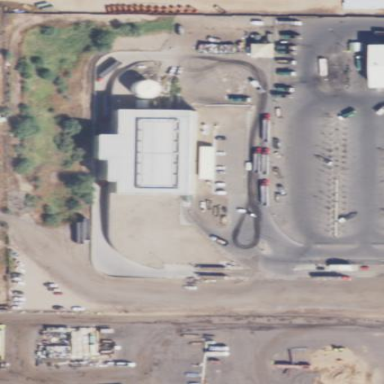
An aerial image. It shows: Industrial area with waste transfer station.